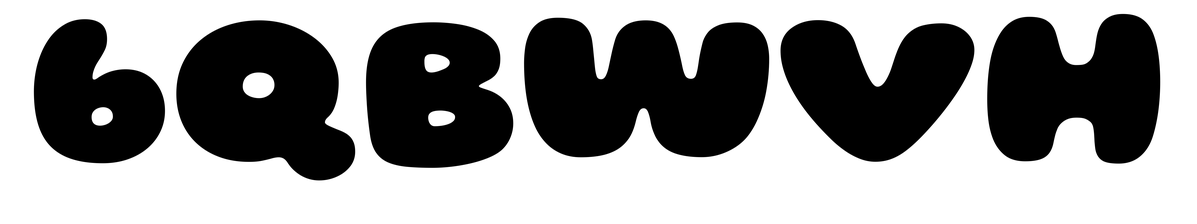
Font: Gluten_Black